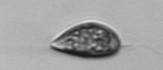
Label: Prorocentrum_triestinum